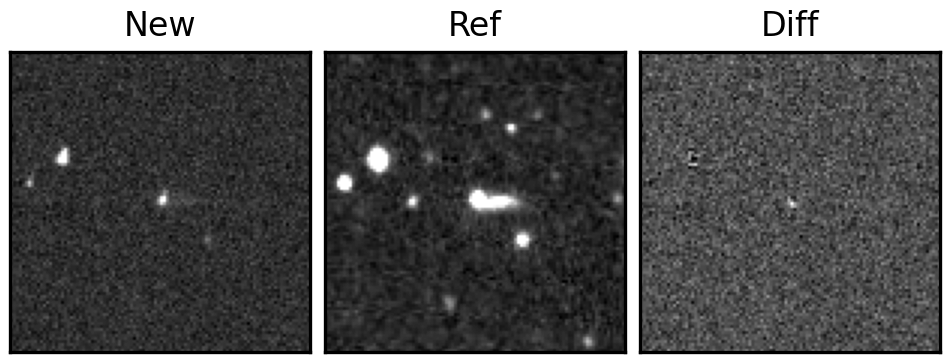
Label: real